Brain MRI, t1w sequence, axial 2D slice.
Patient: age 28, sex M, weight 95 kg, height 1.95 m
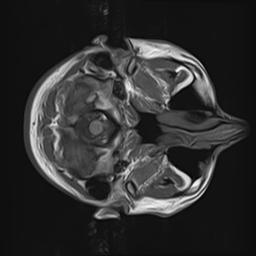